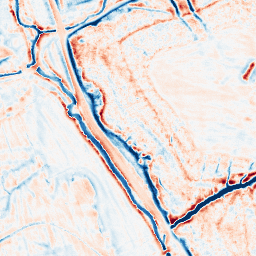
Category: edge_preserving
Decomposition family: bilateral
Decomposition parameters: d: 15
sigma_color: 150
sigma_space: 50
Upsampling method: lanczos
Upsampling parameters: scale: 8
Upsampling scale: 8